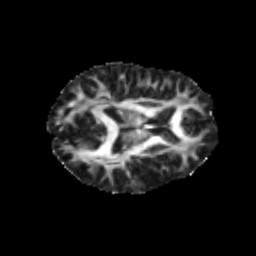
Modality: FA
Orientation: axial
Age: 23
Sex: male
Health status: healthy